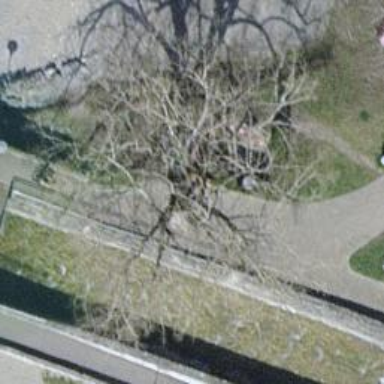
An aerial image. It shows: Park with broadleaved deciduous trees.